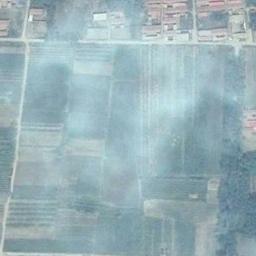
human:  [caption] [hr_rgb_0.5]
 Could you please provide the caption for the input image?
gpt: The white cloud is above green farmland .

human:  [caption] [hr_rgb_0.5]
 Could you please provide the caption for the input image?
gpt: There were thick clouds in the air, And we could barely see anything on the ground .

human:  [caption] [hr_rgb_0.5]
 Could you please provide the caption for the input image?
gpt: The stratus clouds are located above the khaki and green farmland .

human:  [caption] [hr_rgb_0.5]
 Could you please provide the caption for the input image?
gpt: Light white clouds cover the fields intersecting yellow and green .

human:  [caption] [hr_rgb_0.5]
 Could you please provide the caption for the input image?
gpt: There are gauzy clouds over many farmlands .